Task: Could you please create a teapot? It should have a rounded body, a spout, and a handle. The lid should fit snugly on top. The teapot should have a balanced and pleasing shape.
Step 59:
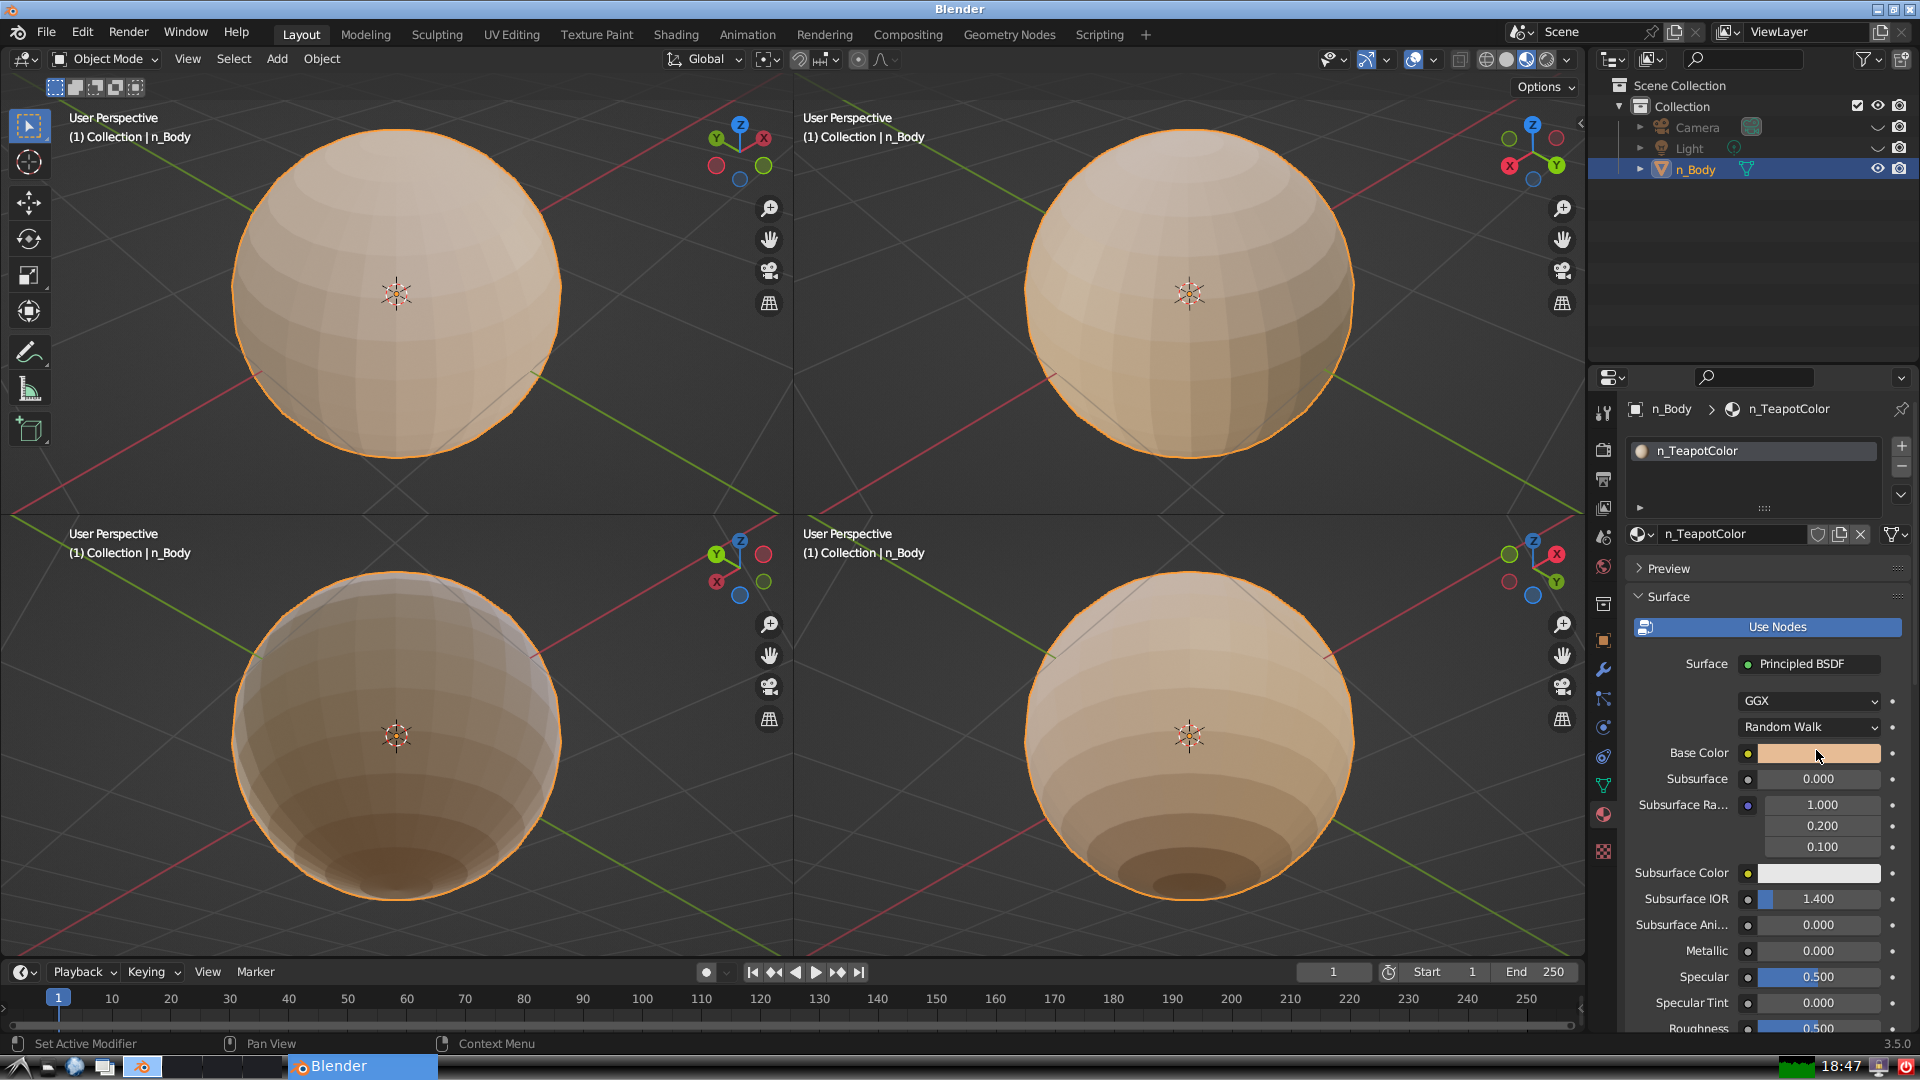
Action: {"mouse_move": [278, 58]}